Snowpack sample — Loveland Pass, Silver Plume, Colorado, USA (1/12/25, 11:40 AM MST)
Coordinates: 39.66, -105.88
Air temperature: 7 °F
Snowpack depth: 140 cm
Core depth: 10 cm
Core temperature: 41 °F
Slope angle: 11°, slope face: 30°
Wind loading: high
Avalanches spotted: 2
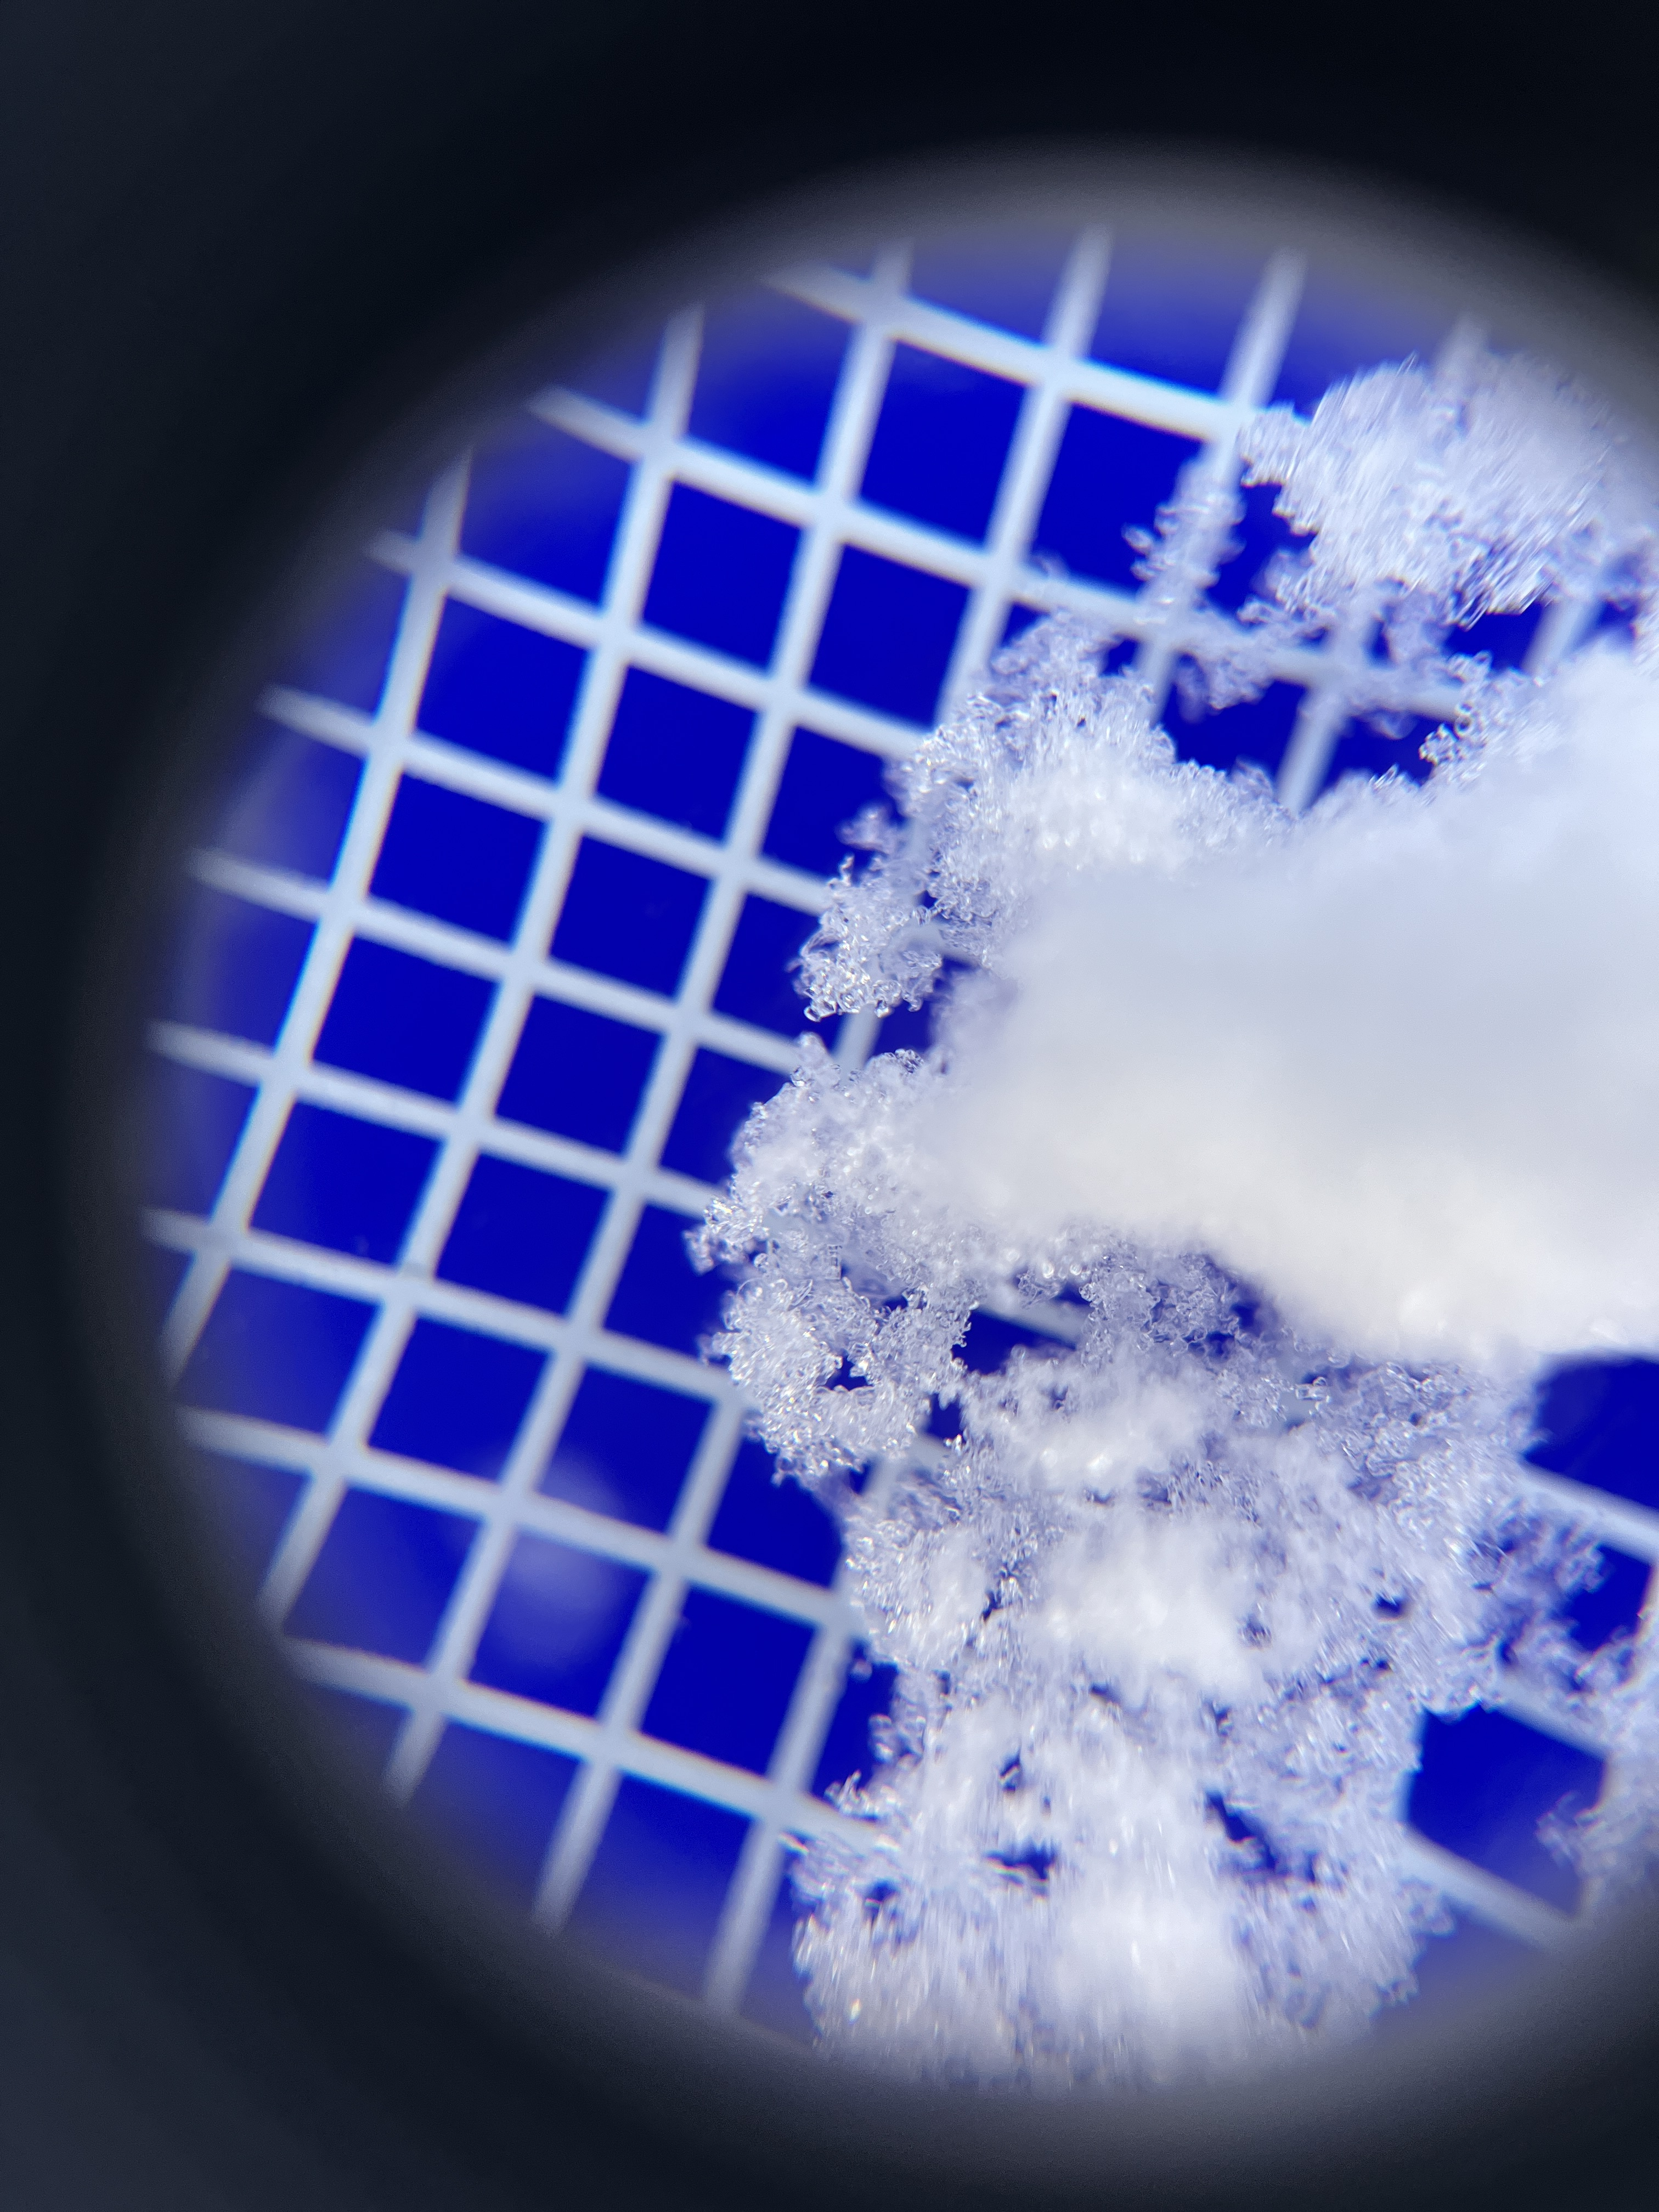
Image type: magnified_profile
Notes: Pilot using slightly modified coring method that took too large segment for snow profile picturing, advised not to use in higher level models. Two avalanche on south face nearby, partially cloudy with light snow in the last 24 hours. Lots of wind loading on eastern features.